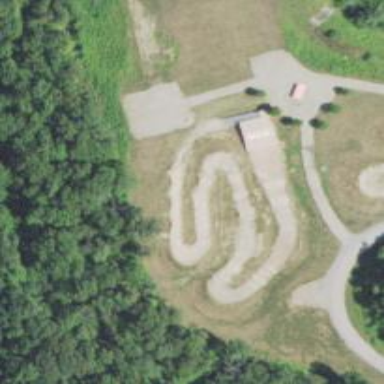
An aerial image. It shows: Track in leisure land.